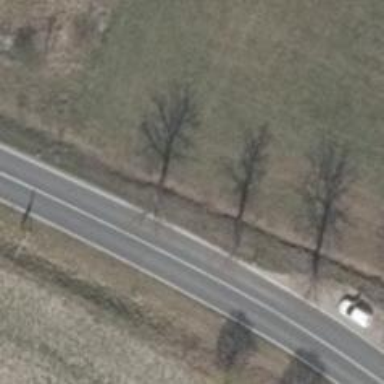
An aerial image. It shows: Row of trees in natural setting.